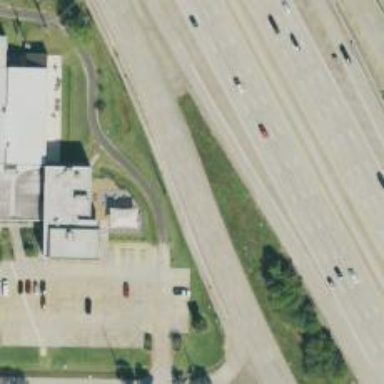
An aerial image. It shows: Secondary road with frontage road alongside.